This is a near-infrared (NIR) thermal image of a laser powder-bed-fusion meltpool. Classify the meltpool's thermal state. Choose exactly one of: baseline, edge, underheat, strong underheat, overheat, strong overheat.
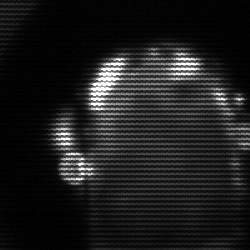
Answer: baseline